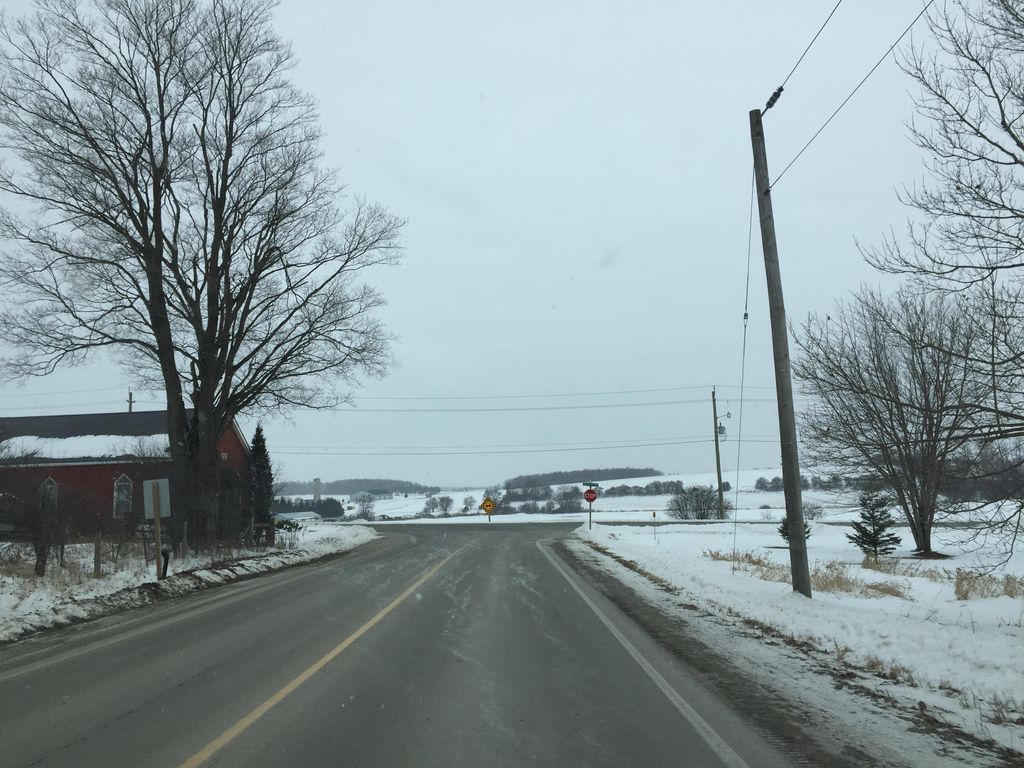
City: kitchener-waterloo